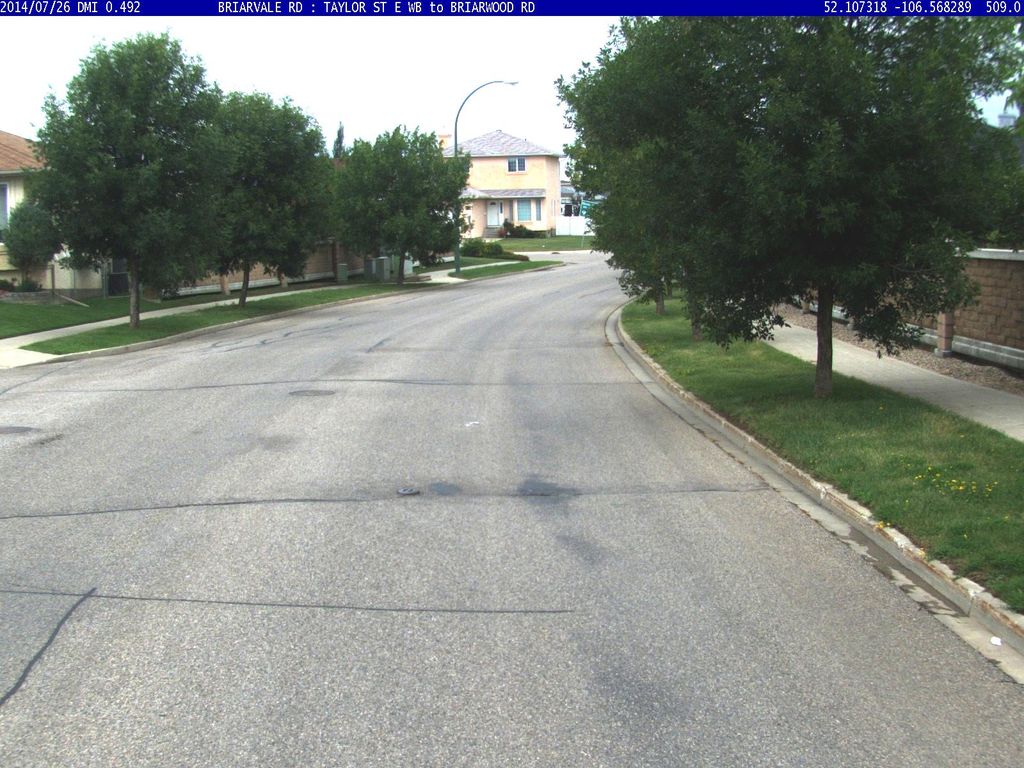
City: saskatoon